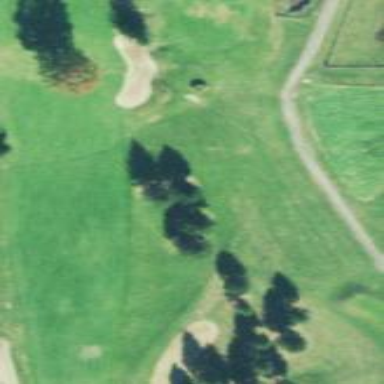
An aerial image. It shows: Grassy area designated as golf fairway.